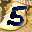
Label: 5